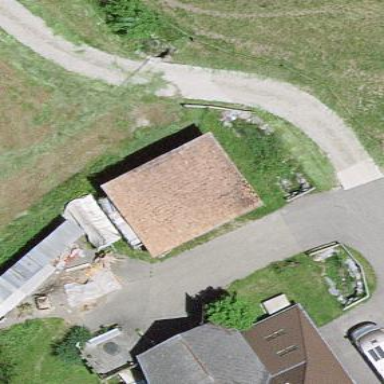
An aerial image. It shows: Barn.